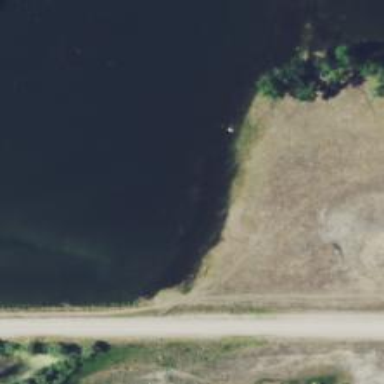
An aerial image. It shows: Reservoir.